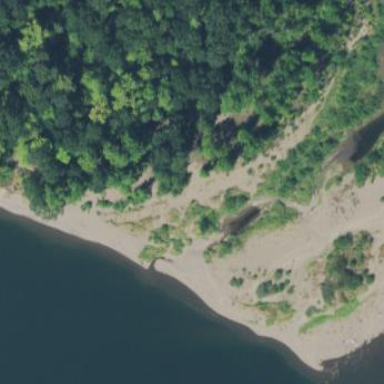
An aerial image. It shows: Sandy beach with natural surface.